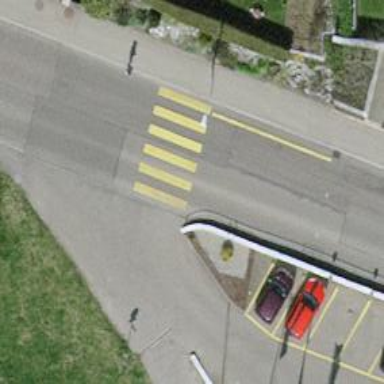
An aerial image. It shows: Uncontrolled road crossing.